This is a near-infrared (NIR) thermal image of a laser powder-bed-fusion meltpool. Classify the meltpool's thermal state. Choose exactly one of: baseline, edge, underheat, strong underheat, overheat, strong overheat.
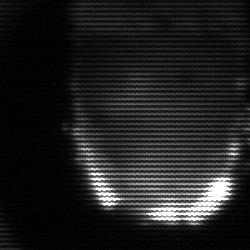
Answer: baseline